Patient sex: M
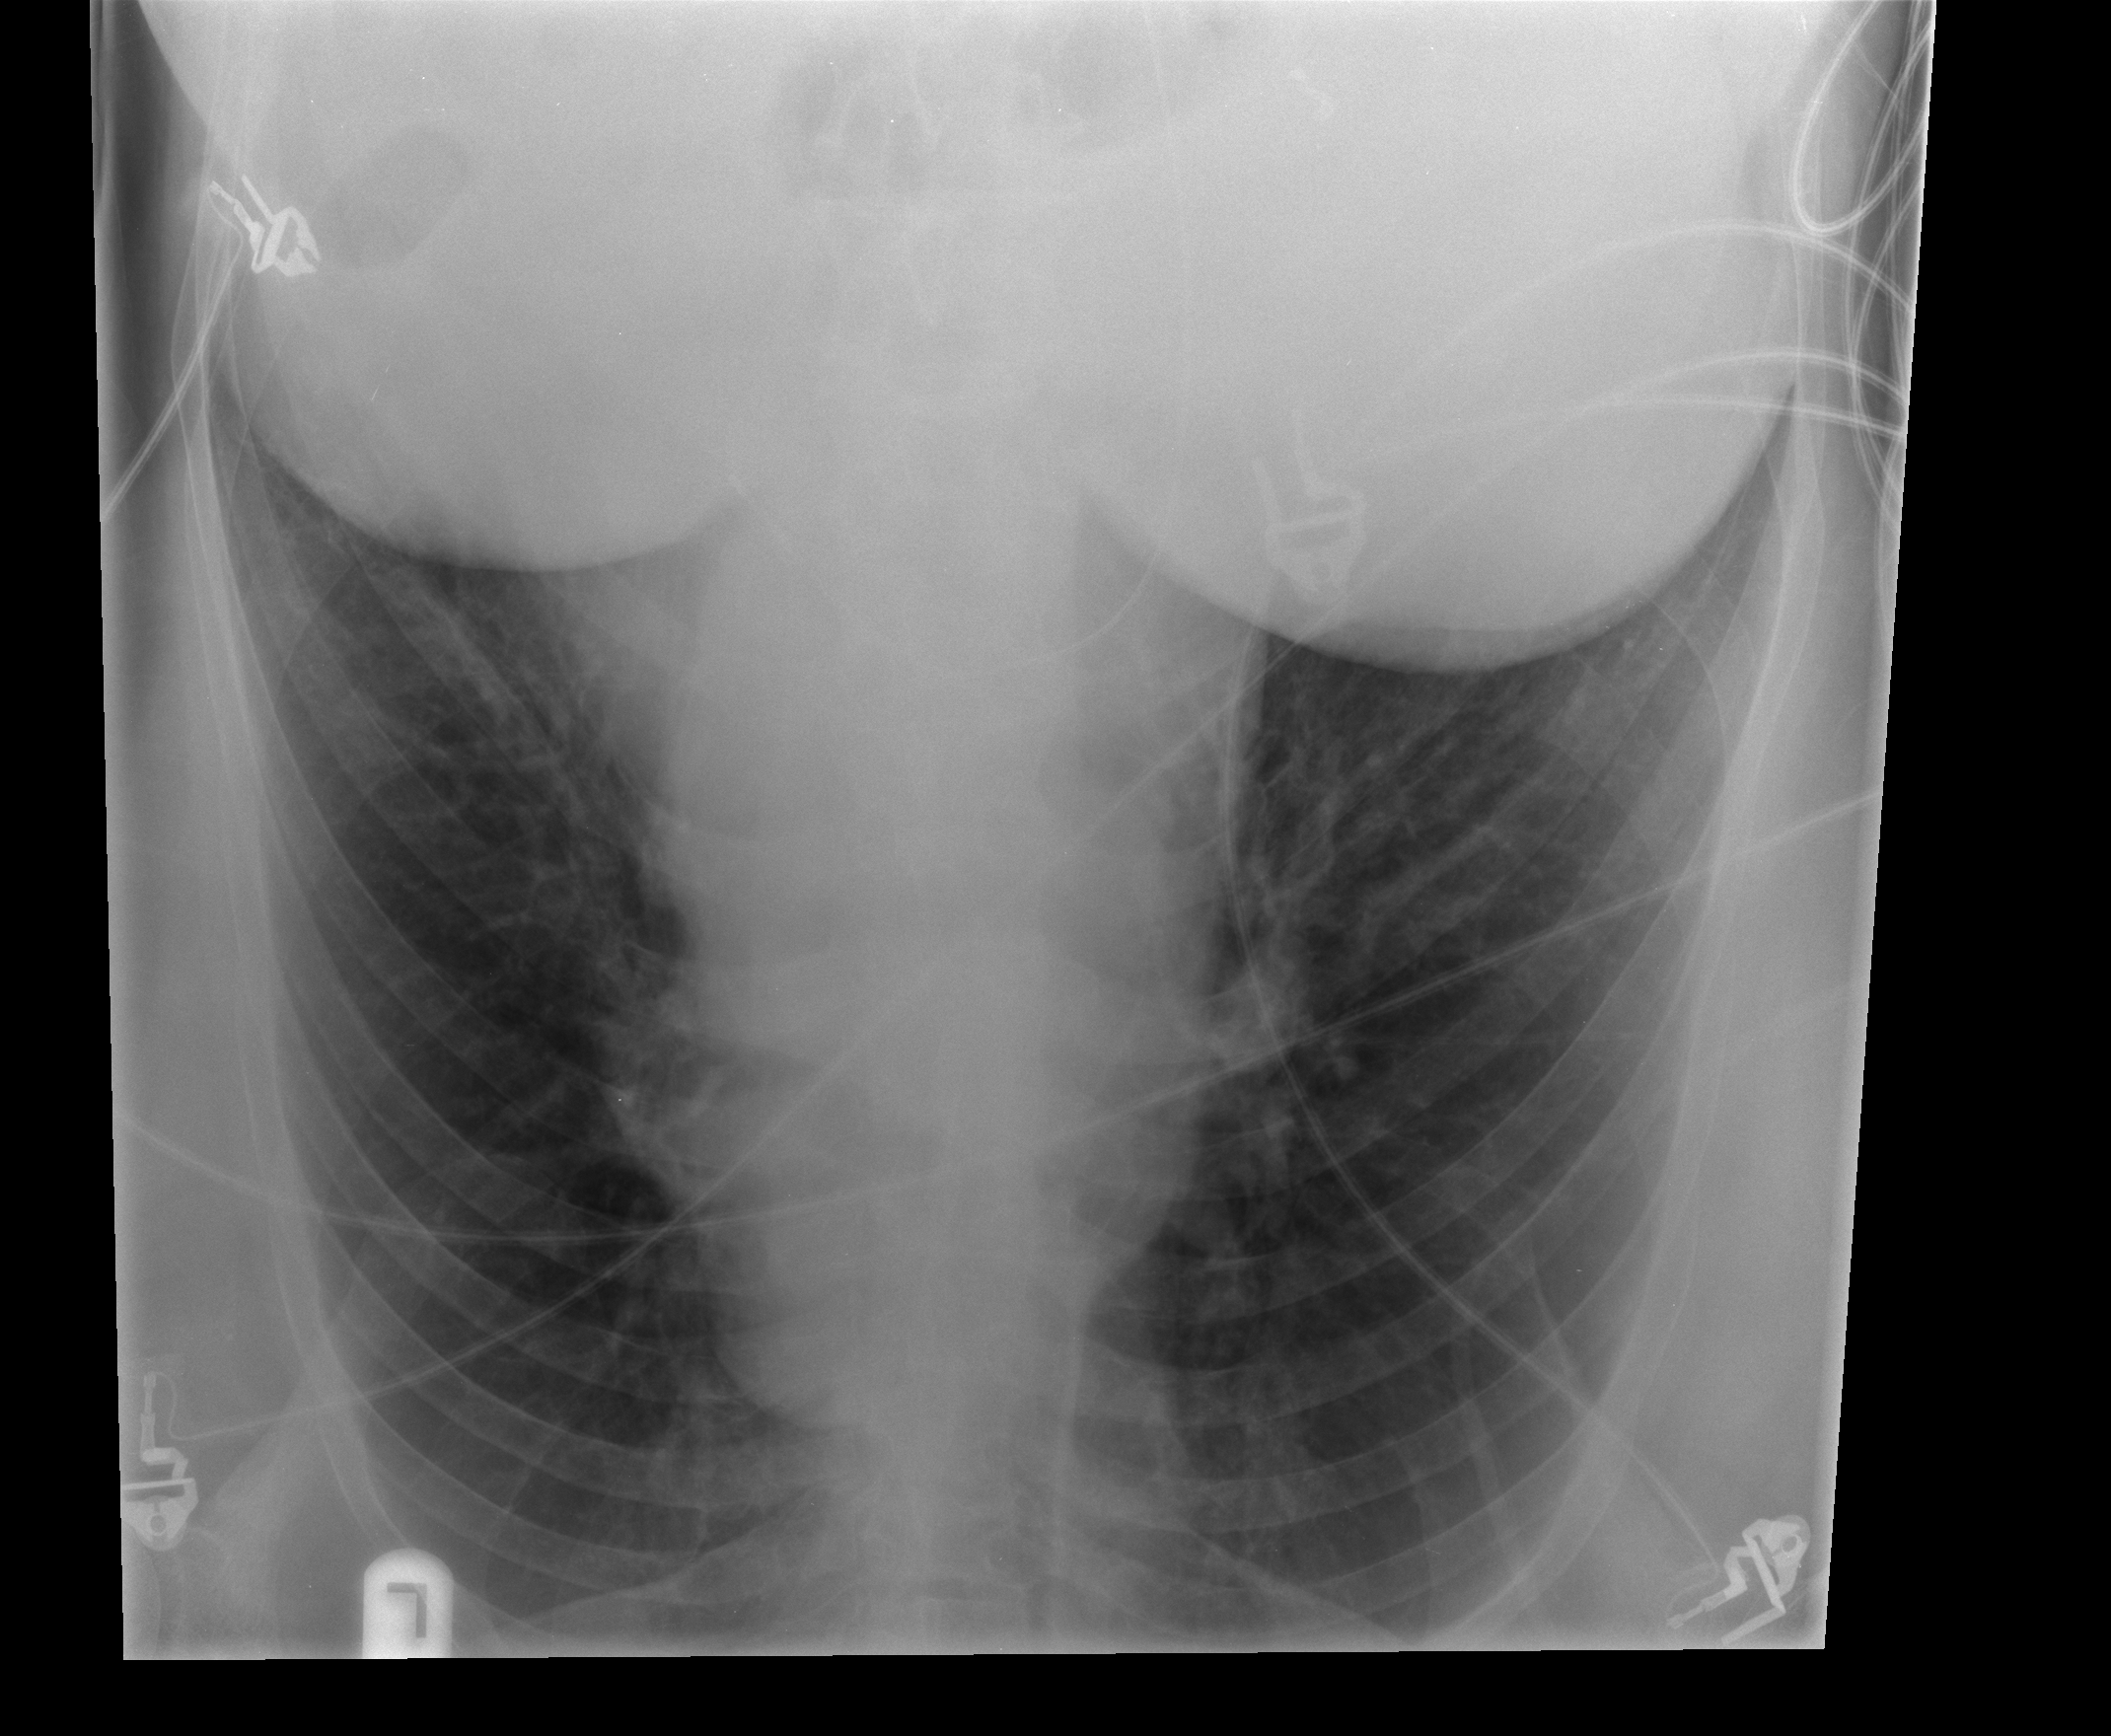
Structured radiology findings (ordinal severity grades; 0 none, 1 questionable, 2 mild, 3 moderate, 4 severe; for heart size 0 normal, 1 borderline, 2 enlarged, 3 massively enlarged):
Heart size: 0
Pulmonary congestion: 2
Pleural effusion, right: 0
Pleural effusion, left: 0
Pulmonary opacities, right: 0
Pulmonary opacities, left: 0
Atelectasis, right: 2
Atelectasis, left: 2